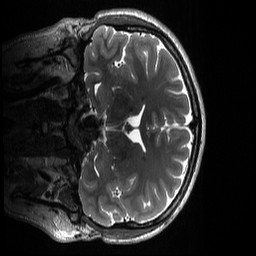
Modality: T2w
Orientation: coronal
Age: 29
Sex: male